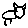
Label: cat